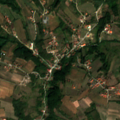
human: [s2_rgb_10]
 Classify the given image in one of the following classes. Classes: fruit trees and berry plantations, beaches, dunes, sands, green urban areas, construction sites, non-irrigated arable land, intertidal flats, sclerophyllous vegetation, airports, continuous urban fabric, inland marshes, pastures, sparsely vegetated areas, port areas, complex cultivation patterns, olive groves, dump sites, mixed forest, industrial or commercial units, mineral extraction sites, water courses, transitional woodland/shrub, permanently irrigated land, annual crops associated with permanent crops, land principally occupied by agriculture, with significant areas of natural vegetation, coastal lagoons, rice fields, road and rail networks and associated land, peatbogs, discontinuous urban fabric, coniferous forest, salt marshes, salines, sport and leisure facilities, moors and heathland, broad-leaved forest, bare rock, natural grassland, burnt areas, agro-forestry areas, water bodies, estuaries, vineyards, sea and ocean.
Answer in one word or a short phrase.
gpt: non-irrigated arable land, complex cultivation patterns, land principally occupied by agriculture, with significant areas of natural vegetation